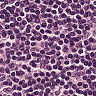
Metastatic tissue present: no